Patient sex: M
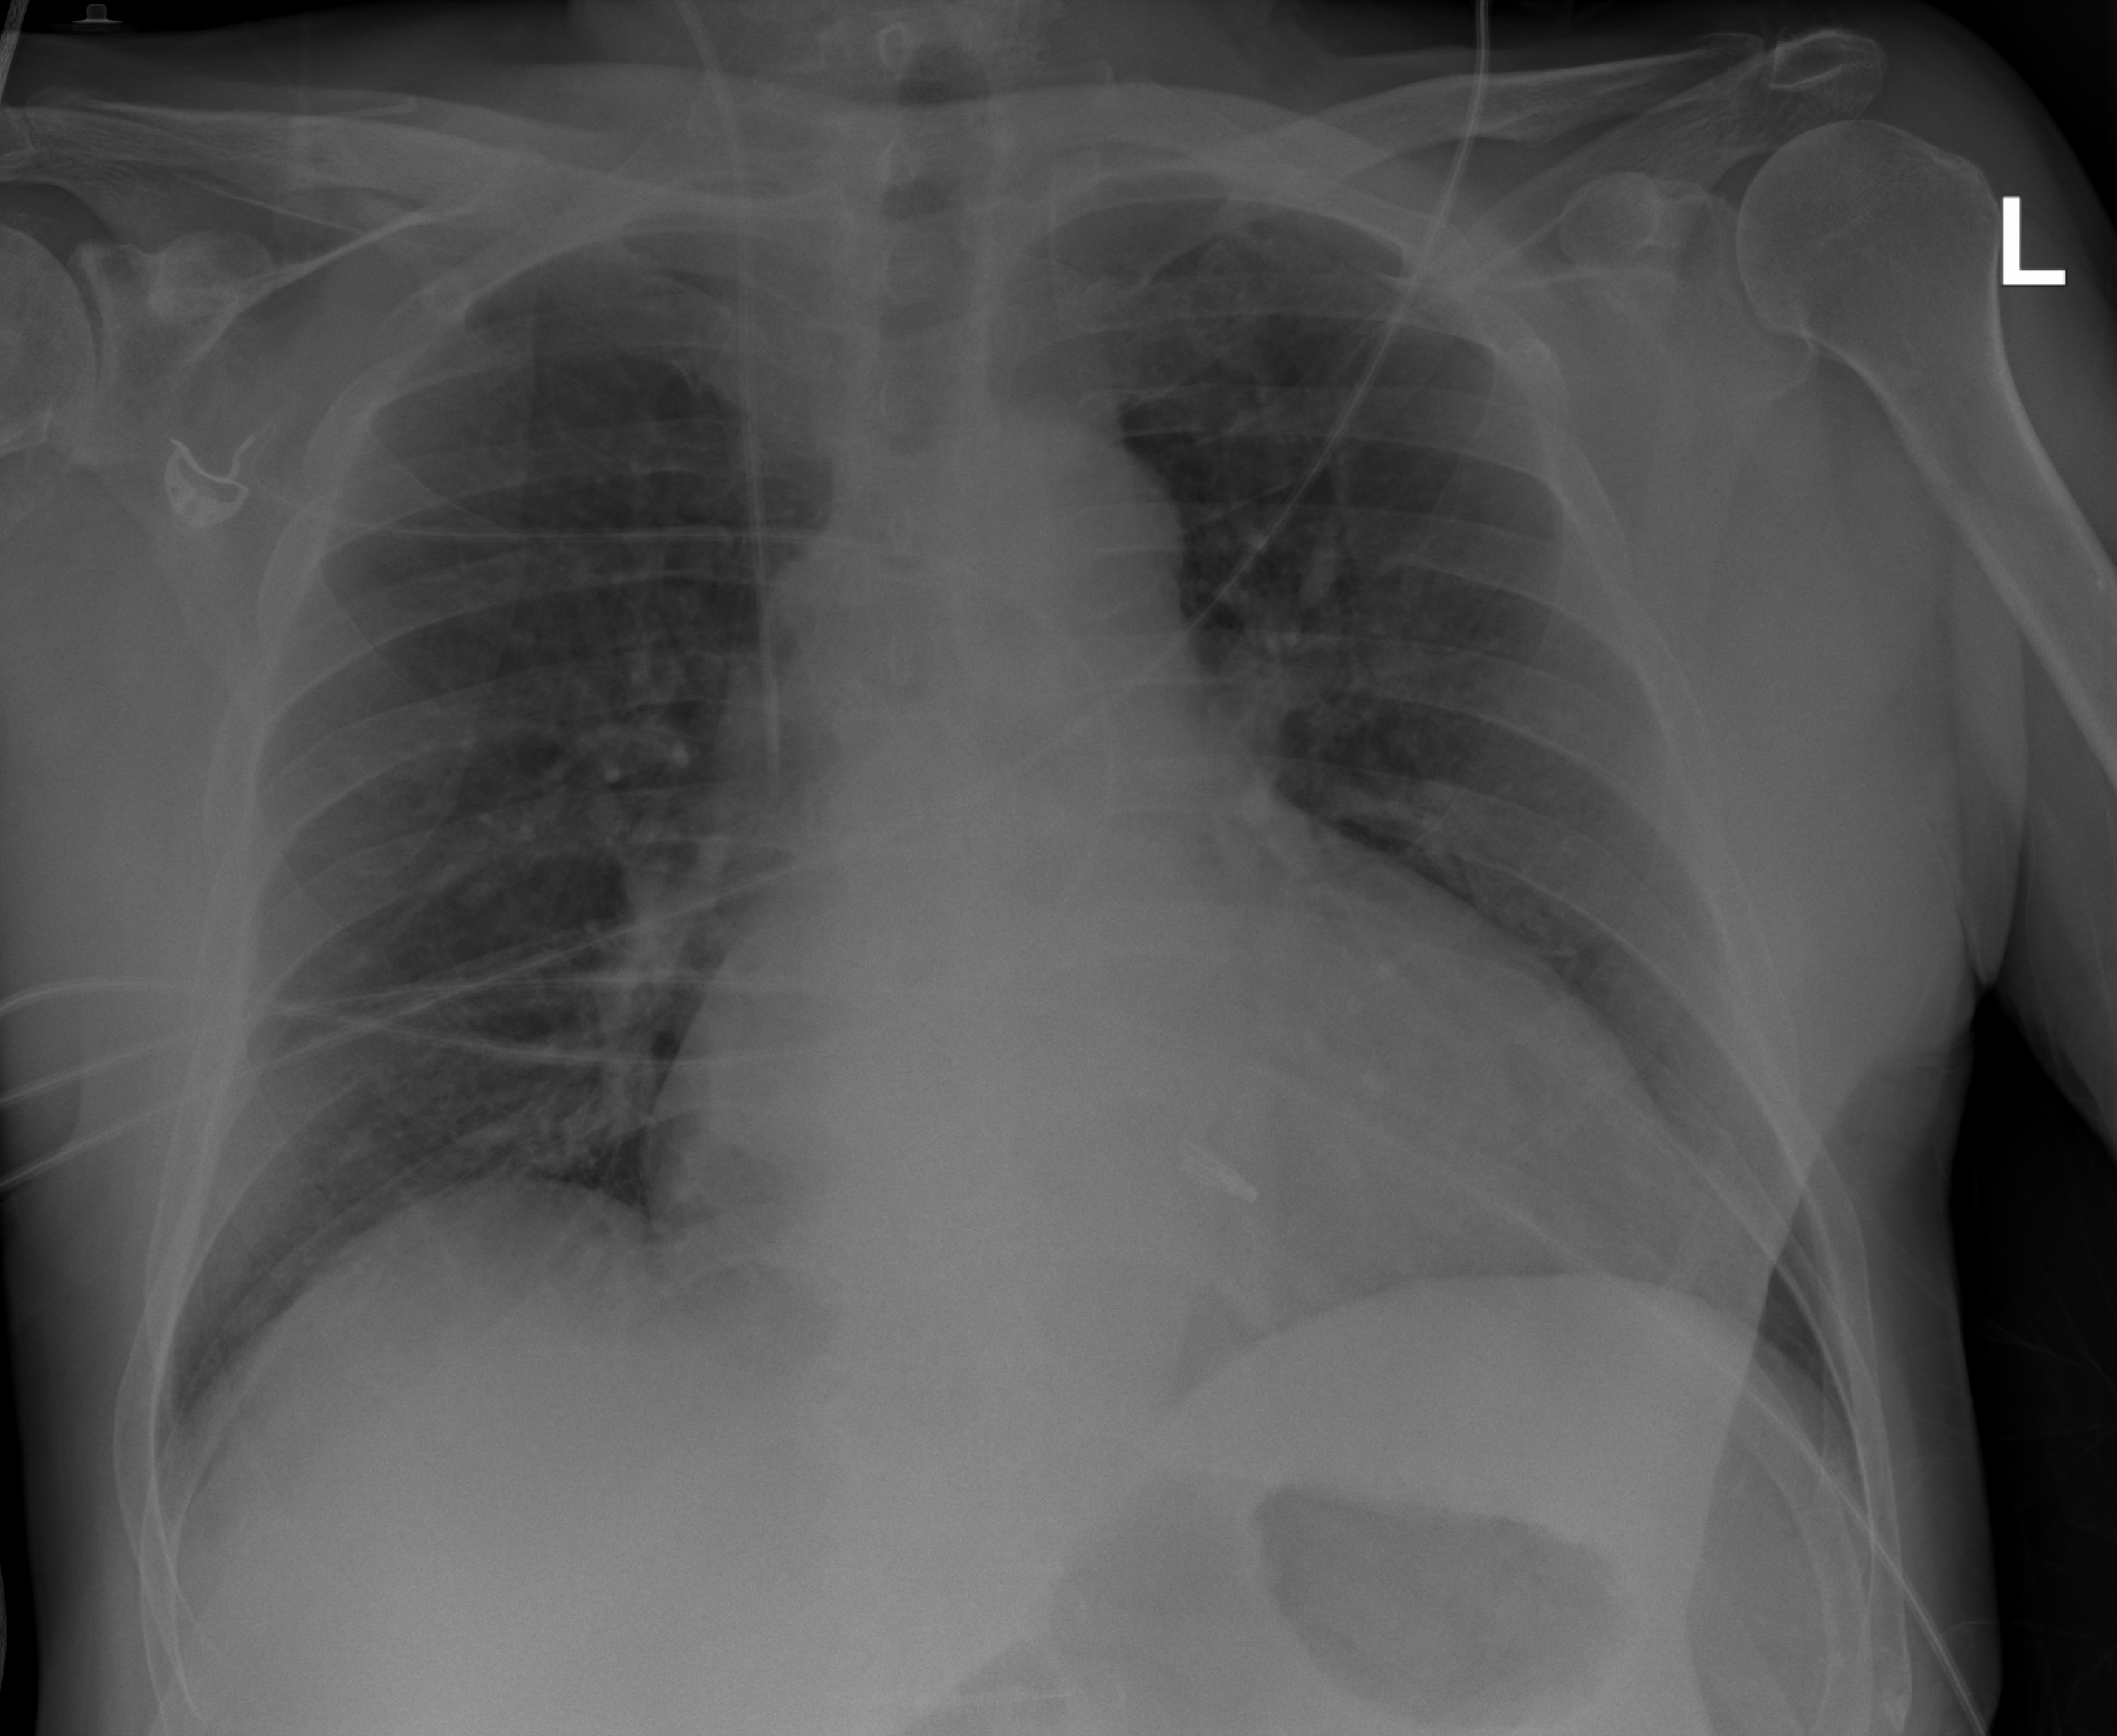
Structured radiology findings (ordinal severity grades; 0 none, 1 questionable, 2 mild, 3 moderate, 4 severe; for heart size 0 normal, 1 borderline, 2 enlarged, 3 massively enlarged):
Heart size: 2
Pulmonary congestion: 2
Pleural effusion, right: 0
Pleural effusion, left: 0
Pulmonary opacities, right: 0
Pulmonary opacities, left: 0
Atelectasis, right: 2
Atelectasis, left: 0